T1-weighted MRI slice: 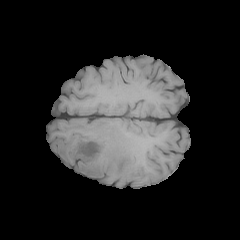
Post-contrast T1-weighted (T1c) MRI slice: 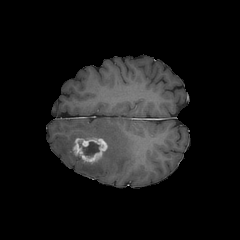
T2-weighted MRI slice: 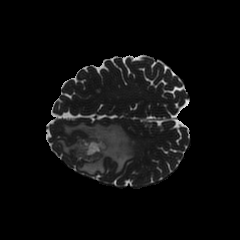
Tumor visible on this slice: yes